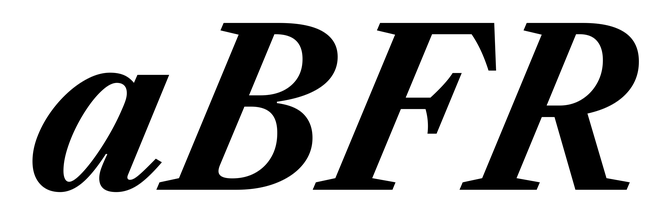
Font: LibreCaslonText-Italic_Bold_Italic